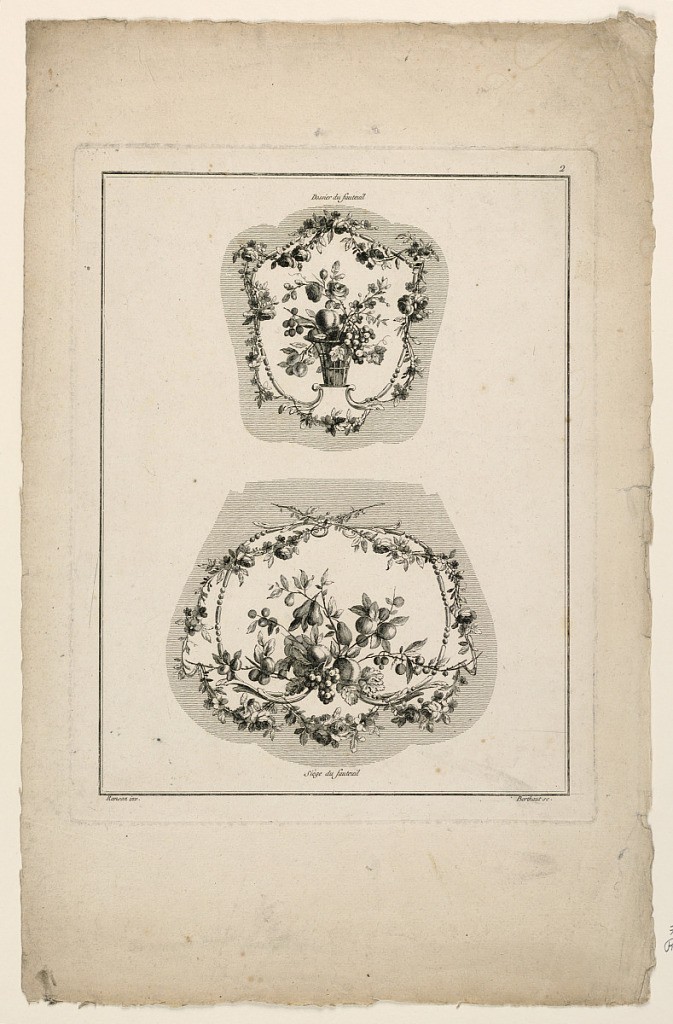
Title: Designs for Tapestry Chair Seats, Plate 2 from "Cahier de Cartouches et Ornemens de l'Oeuvre de Ranson"
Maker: Pierre-Gabriel Berthault, French, 1737–1831
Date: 1778
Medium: Engraving on paper
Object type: Print
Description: Two curvilinear chair seats showing flowers in cartouche framework.